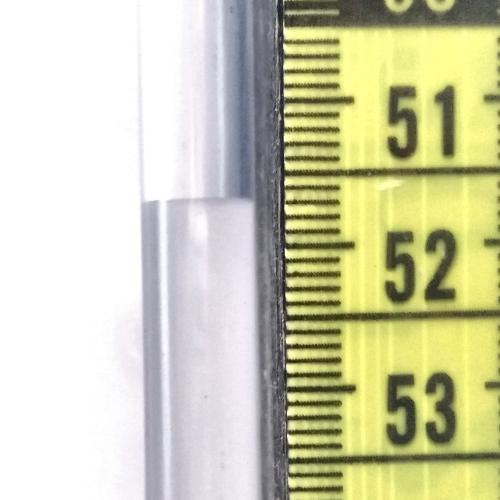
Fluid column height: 51.7 cm